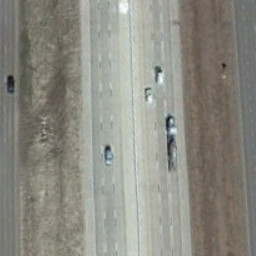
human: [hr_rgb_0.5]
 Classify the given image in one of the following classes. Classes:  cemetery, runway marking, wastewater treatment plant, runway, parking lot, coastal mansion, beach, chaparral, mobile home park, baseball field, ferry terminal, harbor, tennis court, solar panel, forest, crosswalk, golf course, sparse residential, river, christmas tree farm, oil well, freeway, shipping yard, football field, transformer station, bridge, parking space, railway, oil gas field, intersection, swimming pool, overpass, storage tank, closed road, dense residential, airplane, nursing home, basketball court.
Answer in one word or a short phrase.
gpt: freeway